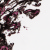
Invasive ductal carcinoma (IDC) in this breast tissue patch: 0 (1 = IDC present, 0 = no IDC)